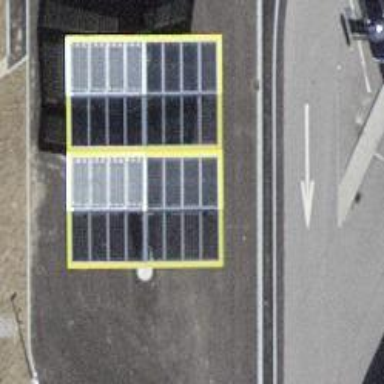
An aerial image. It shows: Charging station.